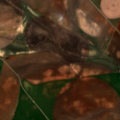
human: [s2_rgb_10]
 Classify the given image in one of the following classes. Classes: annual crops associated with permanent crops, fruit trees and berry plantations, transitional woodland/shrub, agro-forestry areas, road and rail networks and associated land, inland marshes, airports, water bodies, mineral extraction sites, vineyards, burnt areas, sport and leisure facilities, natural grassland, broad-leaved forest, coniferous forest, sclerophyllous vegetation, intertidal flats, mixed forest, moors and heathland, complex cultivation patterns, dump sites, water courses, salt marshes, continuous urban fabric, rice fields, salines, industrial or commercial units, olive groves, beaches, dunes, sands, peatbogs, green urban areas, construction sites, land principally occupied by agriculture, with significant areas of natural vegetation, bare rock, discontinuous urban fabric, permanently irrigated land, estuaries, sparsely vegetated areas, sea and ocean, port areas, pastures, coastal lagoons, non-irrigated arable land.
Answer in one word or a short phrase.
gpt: non-irrigated arable land, permanently irrigated land